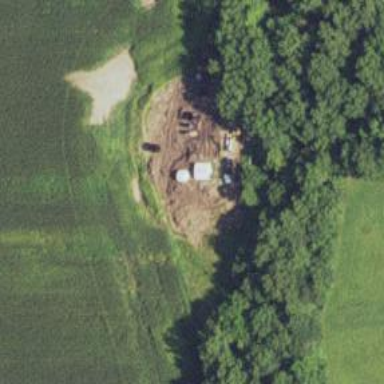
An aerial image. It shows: Storage tank with man-made structure.